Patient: sex M, age 55
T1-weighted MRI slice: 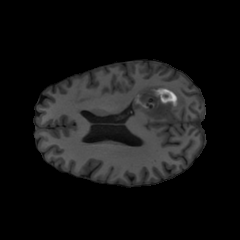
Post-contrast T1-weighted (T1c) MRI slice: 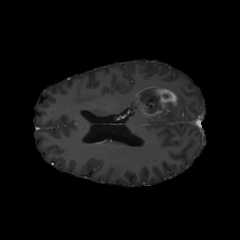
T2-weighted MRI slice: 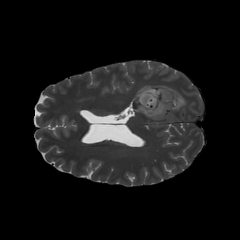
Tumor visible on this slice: yes
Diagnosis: Glioblastoma, IDH-wildtype
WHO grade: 4